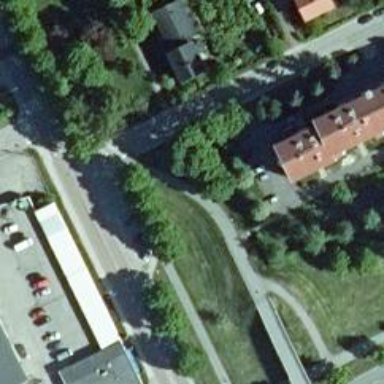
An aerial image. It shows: Asphalt cycleway.